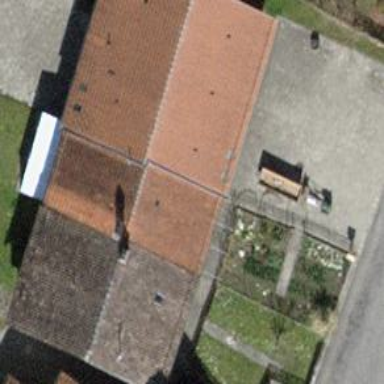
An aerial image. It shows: Building with tile roof.